Question: For a simple llvm IR as:
'''
define i32 @test(i32 %X, i32 %Y) {
%Z = udiv i32 %X, %Y
ret i32 %Z
}
'''
the SelectionDAG graph is more complex than I thought:

Why is 'CopyFromReg' needed, why not connect 'vreg0' and 'vreg1' to 'udiv' directly?
How should I read the graph, from 'EntryToken' to 'GraphRoot' or the opposite direction?
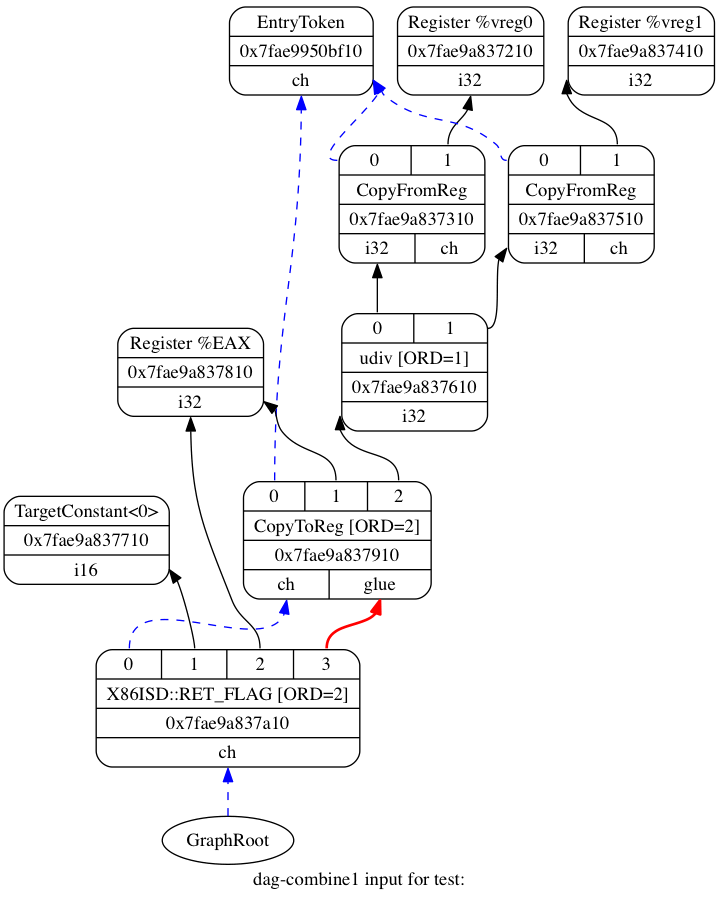
Answer: Function arguments are calling convention specific and they are lowered in the construction process of ('SelectionDAGISel::SelectAllBasicBlocks' calls 'SelectionDAGISel::LowerArguments'), the architecture specific LowerArguments usually creates 'CopyFromReg' to represent the arguments in virtual register as 'SDValue' and chain the 'CopyFromReg' to .
The extra is attached to maintain the Chain to EntryToken, and store other information which is designed not to be part of 'RegisterSDNode', like 'DebugLoc'.
Here is an example that is not attached (blue dotted arrows are missing):